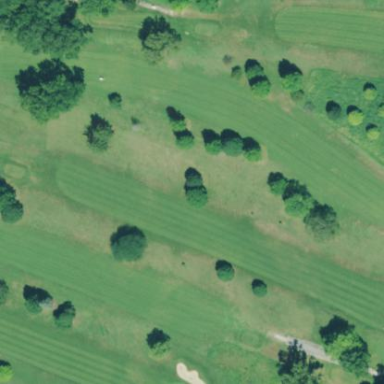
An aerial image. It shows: Golf fairway on grassland designated for leisure and sports activities.